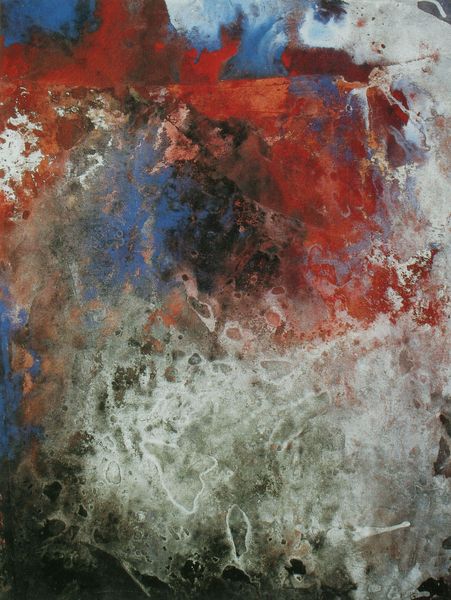
Titel: H-K III.
Künstler: Fred Thieler
Standort: Essen
Institution: Galerie Heimeshoff
Schlagwörter: blau, dunkel, wasser, weiß, aquarell, braun, grau, hell, orange, schwarz, rot, kreis, gischt, abstrakt, einschnitt, violett, schaum, tiefe, marmoriert, kante, loch, organisch, flecken, strudel, farbverlauf, verlaufen, verlauf, quadtrat, zentriert, stricke, gewirr, dripping, geschnippsel, kritzeöei, limien, schwarzes loch, sogwirkung, sturm, helmut